Question: What is the name of the app?
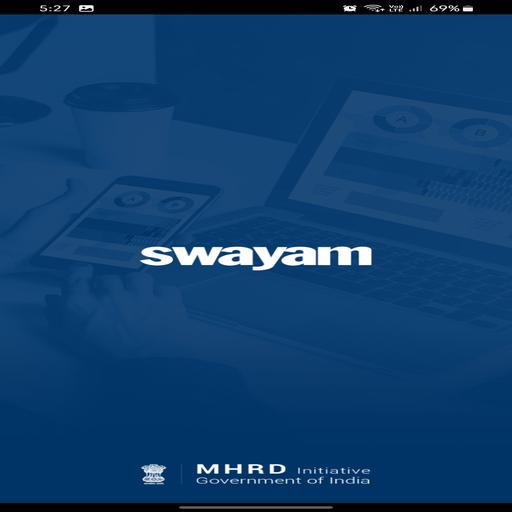
Answer: Swayam